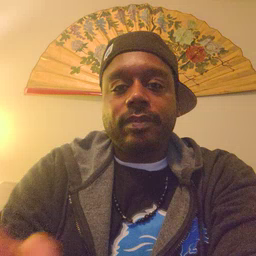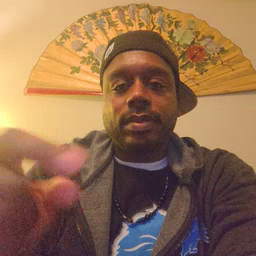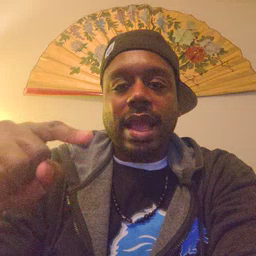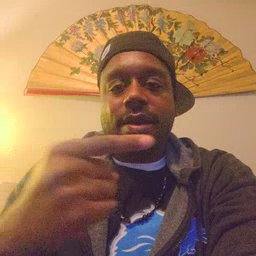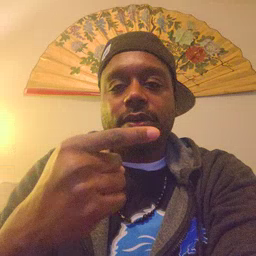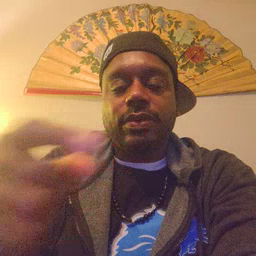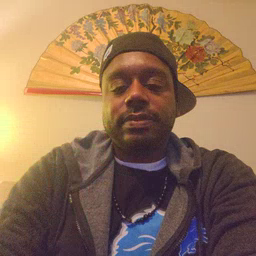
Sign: owie